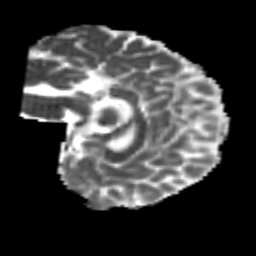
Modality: MD
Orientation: sagittal
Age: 20
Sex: female
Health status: healthy
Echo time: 0.074 s